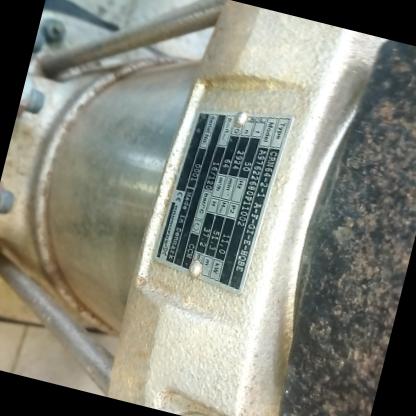
Klasa: tabliczka-znamionowa